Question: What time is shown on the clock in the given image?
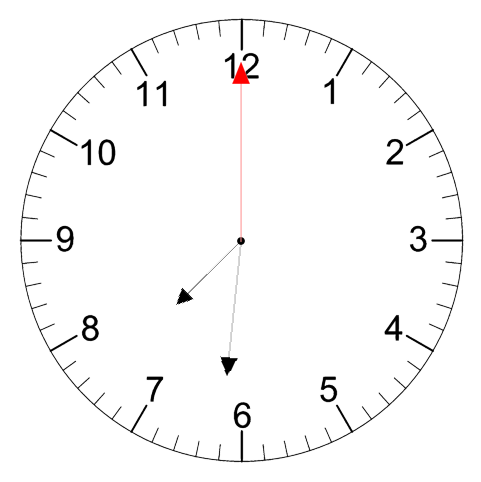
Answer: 07:31:00